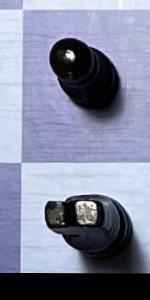
Label: Knight_Black